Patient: sex M, age 29
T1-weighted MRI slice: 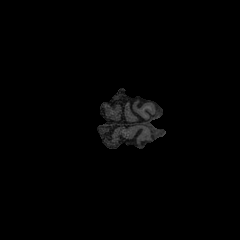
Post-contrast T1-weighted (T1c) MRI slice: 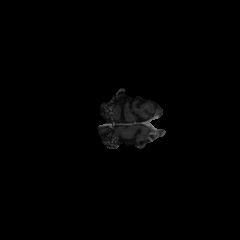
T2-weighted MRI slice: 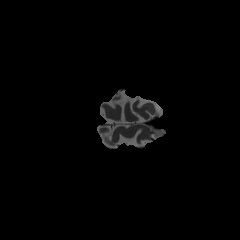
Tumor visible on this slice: no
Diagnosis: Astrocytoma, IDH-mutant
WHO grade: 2